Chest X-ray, PA view. Patient: 10 years old, sex F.
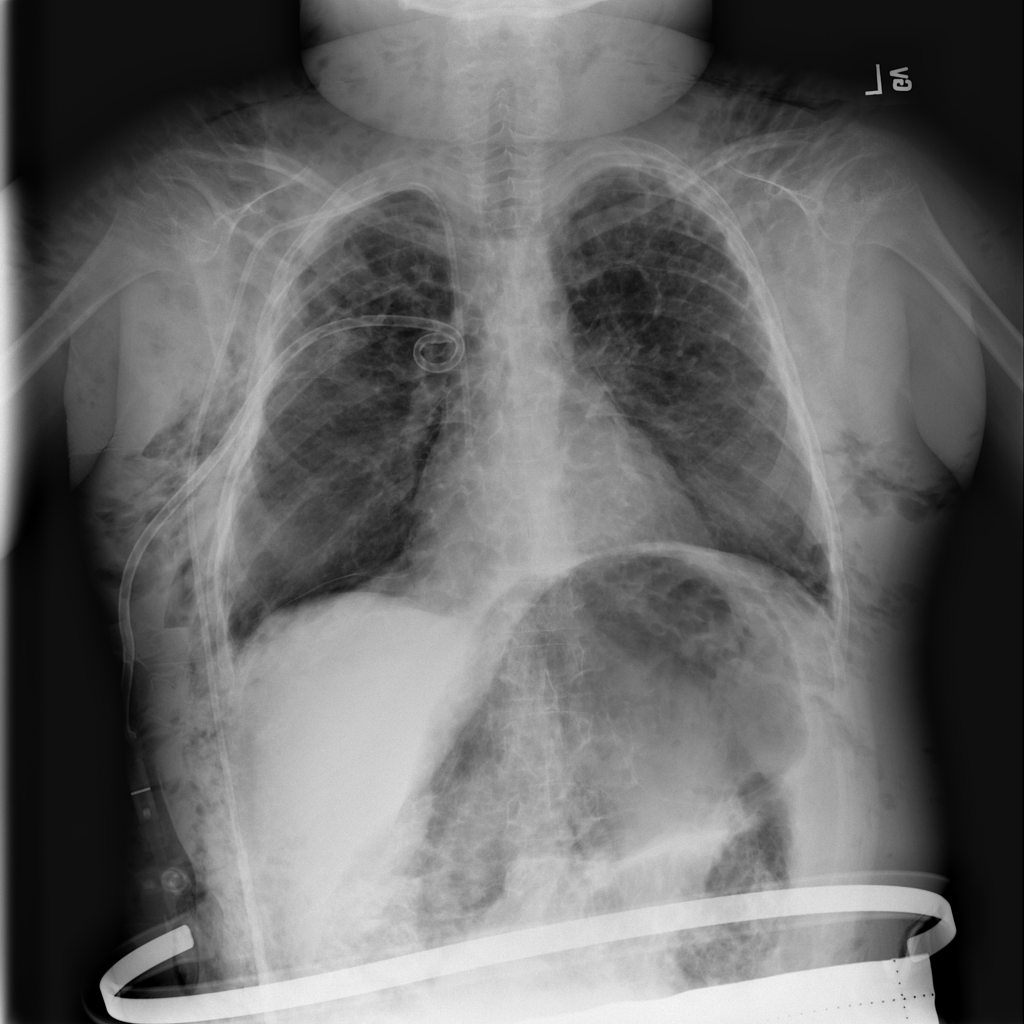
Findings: Emphysema, Pneumothorax